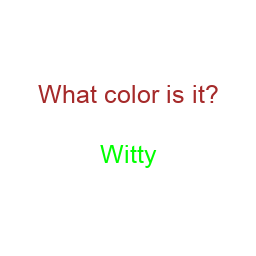
Color: lime
Background color: white
Question text color: brown